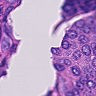
Metastatic tissue present: yes